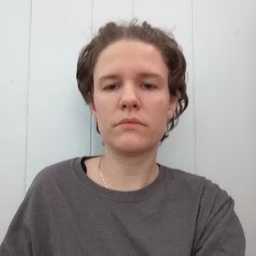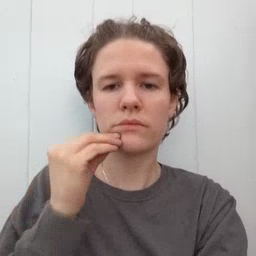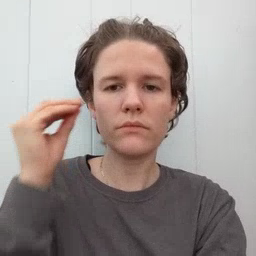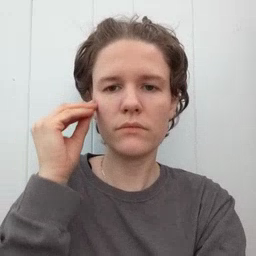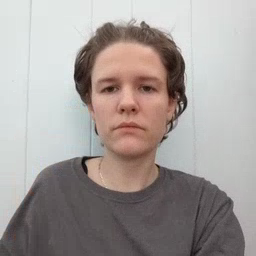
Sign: home